Question: I use the following code to extend line segment to the boundry of rectangle, it work well if points within the rectangle, but if there's a point out of the rectangle boundry it fail

'''
static void extend(Rectangle bounds, ref PointF start, ref PointF end)
{
if (start != end) // this to avoid small changes in orientation
{
float slope = (end.Y - start.Y) / (end.X - start.X);
if (Math.Round(start.Y, 2) == Math.Round(end.Y, 2) || Math.Abs(slope) <= 0.01d) // 0.01 is offset to check if the slope is very small
{
start.X = bounds.X;
start.Y = start.Y;
end.X = bounds.X + bounds.Width;
end.Y = end.Y;
return;
}
if (Math.Round(start.X, 2) == Math.Round(end.X, 2) || Math.Abs(slope) <= 0.01d)
{
start.X = start.X;
start.Y = bounds.Y;
end.X = end.X;
end.Y = bounds.Y + bounds.Height;
return;
}
// based on (y - y1) / (x - x1) == (y2 - y1) / (x2 - x1)
// => (y - y1) * (x2 - x1) == (y2 - y1) * (x - x1)
// y_for_xmin = y1 + (y2 - y1) * (xmin - x1) / (x2 - x1)
float y_for_xmin = start.Y + ((end.Y - start.Y) * (bounds.X - start.X) / (end.X - start.X));
// y_for_xmax = y1 + (y2 - y1) * (xmax - x1) / (x2 - x1)
float y_for_xmax = start.Y + ((end.Y - start.Y) * (bounds.X + bounds.Width - start.X) / (end.X - start.X));
// x_for_ymin = x1 + (x2 - x1) * (ymin - y1) / (y2 - y1)
float x_for_ymin = start.X + ((end.X - start.X) * (bounds.Y - start.Y) / (end.Y - start.Y));
//x_for_ymax = x1 + (x2 - x1) * (ymax - y1) / (y2 - y1)
float x_for_ymax = start.X + ((end.X - start.X) * (bounds.Y + bounds.Height - start.Y) / (end.Y - start.Y));
if ((bounds.Y <= y_for_xmin) && (y_for_xmin <= bounds.Y + bounds.Height))
{
if ((bounds.X <= x_for_ymax) && (bounds.X <= bounds.X + bounds.Width))
{
start.X = bounds.X;
start.Y = y_for_xmin;
end.X = x_for_ymax;
end.Y = bounds.Y + bounds.Height;
return;
}
if ((bounds.X <= x_for_ymin && x_for_ymin <= bounds.X + bounds.Width))
{
start.X = bounds.X;
start.Y = y_for_xmin;
end.X = x_for_ymin;
end.Y = bounds.Y;
return;
}
}
if ((bounds.Y <= y_for_xmax) && (bounds.Y <= bounds.Y + bounds.Height))
{
if ((bounds.X <= x_for_ymin) && (x_for_ymin <= bounds.X + bounds.Width))
{
start.X = x_for_ymin;
start.Y = bounds.Y;
end.X = bounds.X + bounds.Width;
end.Y = y_for_xmax;
return;
}
if ((bounds.X <= x_for_ymax) && (x_for_ymax <= bounds.X + bounds.Width))
{
start.X = x_for_ymax;
start.Y = bounds.Y + bounds.Height;
end.X = bounds.X + bounds.Width;
end.Y = y_for_xmax;
return;
}
}
}
}
'''
any idea how to solve the case of points of line out of the rectangle
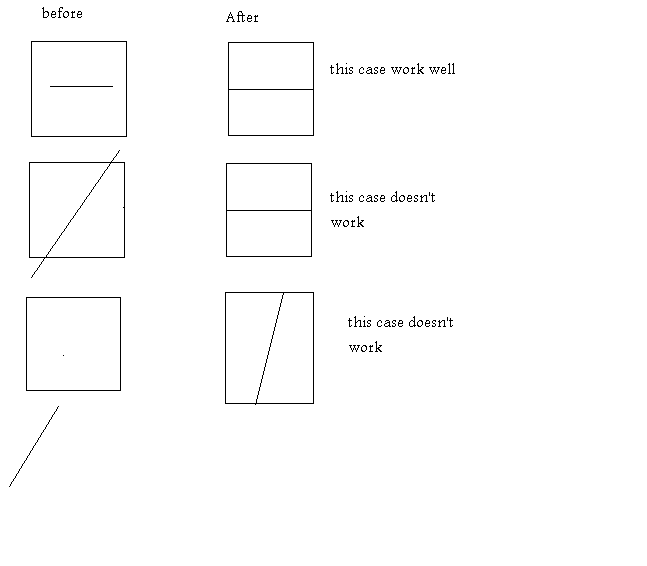
Answer: '''
static bool intersection(PointF a1, PointF a2, PointF b1, PointF b2, ref PointF ans)
{
float x = ((a1.X*a2.Y - a1.Y*a2.X)*(b1.X - b2.X) - (a1.X - a2.X)*(b1.X*b2.Y - b1.Y*b2.X)) / ((a1.X - a2.X)*(b1.Y - b2.Y) - (a1.Y - a2.Y)*(b1.X - b2.X));
float y = ((a1.X*a2.Y - a1.Y*a2.X)*(b1.Y - b2.Y) - (a1.Y - a2.Y)*(b1.X*b2.Y - b1.Y*b2.X)) / ((a1.X - a2.X)*(b1.Y - b2.Y) - (a1.Y - a2.Y)*(b1.X - b2.X));
if(x == float.NaN || x == float.PositiveInfinity || x == float.NegativeInfinity || y == float.NaN || y == float.PositiveInfinity || y == float.NegativeInfinity)
{ // the lines are equal or never intersect
return false;
}
ans.X = x;
ans.Y = y;
return true;
}
static void extend(Rectangle bounds, ref PointF start, ref PointF end)
{
List<PointF> ansFinal = new List<PointF>();
PointF ansLeft = new PointF();
bool hitLeft = intersection(start, end, new PointF(bounds.X, bounds.Y), new PointF(bounds.X, bounds.Y + bounds.Height), ansLeft);
if(hitLeft && (ansLeft.Y < bounds.Y || ansLeft.Y > bounds.Y + bounds.Height)) hitLeft = false;
if(hitLeft) ansFinal.Add(ansLeft);
PointF ansTop = new PointF();
bool hitTop = intersection(start, end, new PointF(bounds.X, bounds.Y), new PointF(bounds.X + bounds.Width, bounds.Y), ansTop);
if(hitTop && (ansTop.X < bounds.X || ansTop.X > bounds.X + bounds.Width)) hitTop = false;
if(hitTop) ansFinal.Add(ansTop);
PointF ansRight = new PointF();
bool hitRight = intersection(start, end, new PointF(bounds.X + bounds.Width, bounds.Y), new PointF(bounds.X + bounds.Width, bounds.Y + bounds.Height), ansRight);
if(hitRight && (ansRight.Y < bounds.Y || ansRight.Y > bounds.Y + bounds.Height)) hitRight = false;
if(hitRight) ansFinal.Add(ansRight);
PointF ansBottom = new PointF();
bool hitBottom = intersection(start, end, new PointF(bounds.X, bounds.Y + bounds.Height), new PointF(bounds.X + bounds.Height, bounds.Y + bounds.Height), ansBottom);
if(hitBottom && (ansBottom.X < bounds.X || ansBottom.X > bounds.X + bounds.Width)) hitBottom = false;
if(hitBottom) ansFinal.Add(ansBottom);
if(!hitLeft && !hitTop && !hitRight && !hitBottom)
{
throw new Exception("No interections");
}
/*
// IF YOU HAD LINQ
PointF[] ans = ansFinal.Distinct().ToArray();
if(ans.Length < 2)
{
throw new Exception("Corner case *wink*");
}
start.X = ans[0].X; start.Y = ans[0].Y;
end.X = ans[1].X; end.Y = ans[1].Y;
*/
// the following is sufficient to cull out corner to corner, one corner
for(int x=ansFinal.Count-1; x>=1; x--)
if(ansFinal[x] == ansFinal[x-1])
ansFinal.RemoveAt(x);
if(ansFinal.Count < 2)
{
throw new Exception("Corner case *wink*");
}
start.X = ansFinal[0].X; start.Y = ansFinal[0].Y;
end.X = ansFinal[1].X; end.Y = ansFinal[1].Y;
}
'''
I wrote this inside the browser so there may be a few syntax errors...
The concept is you test using Line to Line intersection with each side of the rectangle. If an intersection exists you make sure it's within the bounds of the rectangles side (line segment).